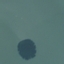
Label: SeaLake